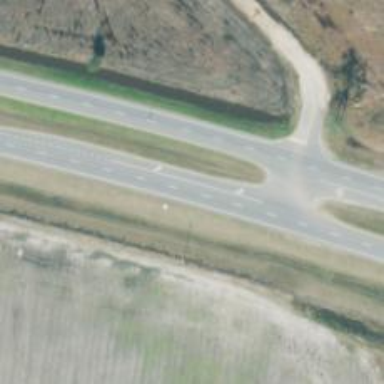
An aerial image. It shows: Trunk expressway with asphalt surface. It is dual carriageway.